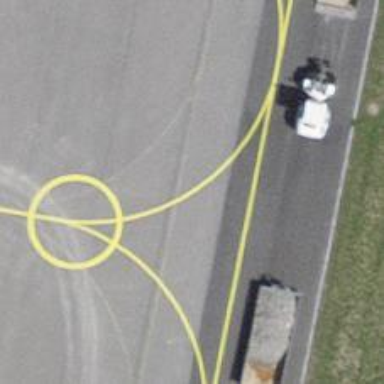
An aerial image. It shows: Image of taxiway at airport.